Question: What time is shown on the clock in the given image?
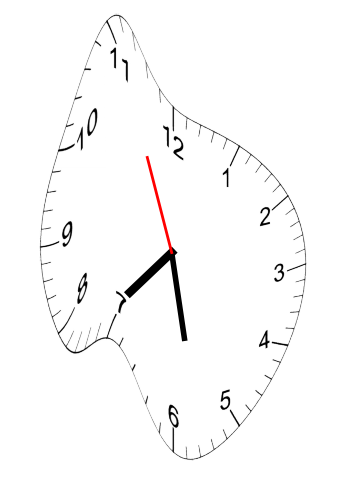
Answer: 07:27:56